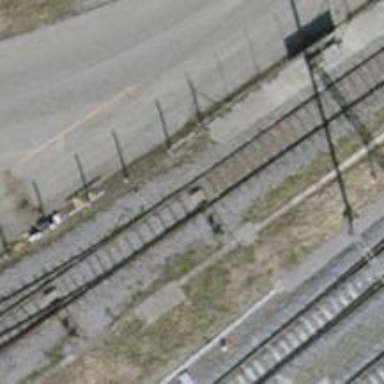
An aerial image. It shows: Railway switch.